Question: I coded the following ggplot. The problem is that the design of the legend is flawed: The elements of the legend are interconnected with what appears to be dashed lines. How can this be removed? And furthermore, navy should be a dashed line, but it is shown as a solid one. Is there a possibility to change that? This is my code:
'''
plot1 <- ggplot() +
geom_line(aes(x = datacom$Datum , y = datacom$'CDU/CSU', colour = "black"),size=0.8) +
geom_line(aes(x = datacom$Datum , y = datacom$SPD, colour = "red"),size=0.8) +
geom_line(aes(x = datacom$Datum , y = datacom$GRUNE, col = "green"),size=0.8) +
geom_line(aes(x = datacom$Datum , y = datacom$FDP, col = "gold1"),size=0.8) +
geom_line(aes(x = datacom$Datum , y = datacom$'Linke/PDS', col = "darkred"),size=0.8) +
geom_line(aes(x = datacom$Datum[154:168] , y = datacom$Piraten[154:168], col = "tan1"),size=0.8) +
geom_line(aes(x = datacom$Datum[169:272] , y = datacom$AfD[169:272], col = "blue"),size=0.8) +
geom_line(aes(x = datacom$Datum , y = datacom$Sonstige, col = "grey"),size=0.8) +
geom_vline(aes(xintercept = datacom$Datum[263], color = "navy"), linetype="longdash",size = 0.5)+
geom_vline(xintercept = datacom$Datum[215], color = "navy", size = 0.5,linetype="longdash")+
geom_vline(xintercept = datacom$Datum[167], color = "navy", size = 0.5,linetype="longdash")+
geom_vline(xintercept = datacom$Datum[127], color = "navy", size = 0.5,linetype="longdash")+
geom_vline(xintercept = datacom$Datum[79], color = "navy", size = 0.5,linetype="longdash")+
geom_vline(xintercept = datacom$Datum[44], color = "navy", size = 0.5,linetype="longdash")+
scale_color_identity(name = NULL, labels = c(black = "CDU/CSU", red = "SPD",green="Die Grunen",gold1="FDP",darkred = "Die Linke/PDS",tan1="Piraten",blue="AfD",grey="Sonstige",navy="Bundestagswahlen"), guide = "legend") +
theme_bw() +
theme(legend.position = "bottom") +
theme(axis.text.x = element_text(angle = 90)) +
labs(title="Forsa-Sonntagsfrage Bundestagswahl in %")+ylab("Prozent")+xlab("Jahre")
plot1
'''
Thanks in advance

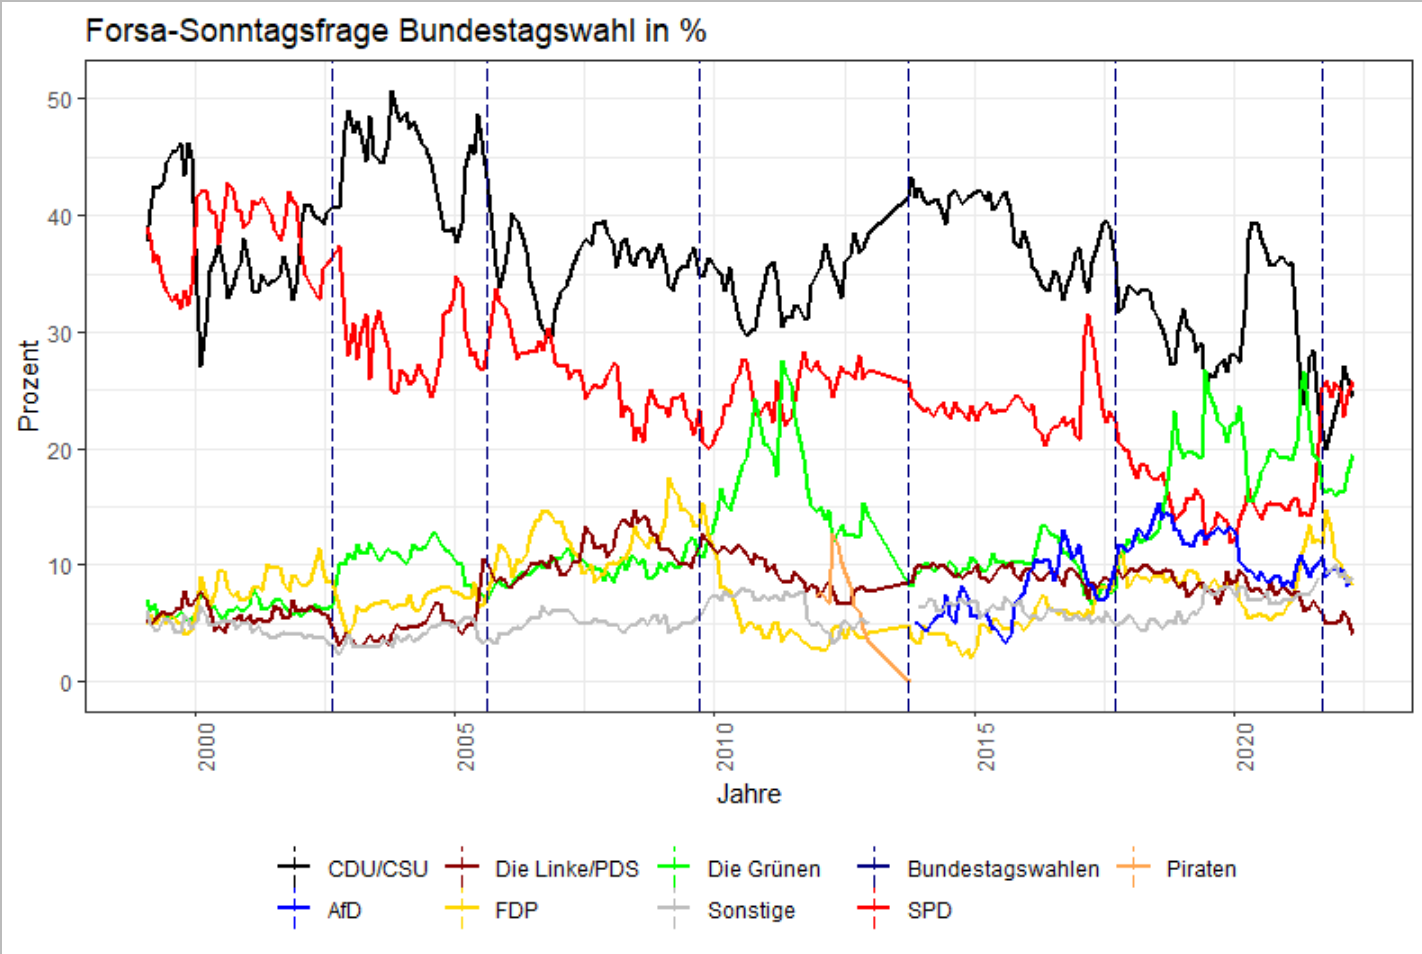
Answer: Your code has a lot of unnecessary repetition and you are not taking advantage of the syntax of ggplot.
The reason for the vertical dashed lines in the legend is that one of your 'geom_vline' calls includes a color mapping, so its draw key is being added to the legend. You can change its 'key_glyph' to 'draw_key_path' to fix this. Note that you only need a single 'geom_vline' call, since you can have multiple x intercepts.
'''
ggplot(datacom, aes(x = Datum)) +
geom_line(aes(y = 'CDU/CSU', colour = "black"), size = 0.8) +
geom_line(aes(y = SPD, colour = "red"), size = 0.8) +
geom_line(aes(y = GRUNE, col = "green"), size = 0.8) +
geom_line(aes(y = FDP, col = "gold1"), size = 0.8) +
geom_line(aes(y = 'Linke/PDS', col = "darkred"),size = 0.8) +
geom_line(aes(y = Piraten, col = "tan1"),
data = datacom[154:168,], size = 0.8) +
geom_line(aes(y = AfD, col = "blue"),
data = datacom[169:272,], size = 0.8) +
geom_line(aes(y = Sonstige, col = "grey"), size = 0.8) +
geom_vline(data = datacom[c(263, 215, 167, 127, 79, 44),],
aes(xintercept = Datum, color = "navy"), linetype = "longdash",
size = 0.5, key_glyph = draw_key_path)+
scale_color_identity(name = NULL,
labels = c(black = "CDU/CSU", red = "SPD",
green = "Die Grunen", gold1 = "FDP",
darkred = "Die Linke/PDS",
tan1 = "Piraten", blue = "AfD",
grey = "Sonstige",
navy = "Bundestagswahlen"),
guide = "legend") +
theme_bw() +
theme(legend.position = "bottom",
axis.text.x = element_text(angle = 90)) +
labs(title = "Forsa-Sonntagsfrage Bundestagswahl in %",
y = "Prozent",
x = "Jahre")
'''
<URL>
An even better way to make your plot would be to pivot the data into long format. This would mean only a single 'geom_line' call:
'''
library(tidyverse)
datacom %>%
mutate(Piraten = c(rep(NA, 153), Piraten[154:168],
rep(NA, nrow(datacom) - 168)),
AfD = c(rep(NA, 168), AfD[169:272],
rep(NA, nrow(datacom) - 272))) %>%
pivot_longer(-Datum, names_to = "Series") %>%
ggplot(aes(x = Datum, y = value, color = Series)) +
geom_line(size = 0.8, na.rm = TRUE) +
geom_vline(data = datacom[c(263, 215, 167, 127, 79, 44),],
aes(xintercept = Datum, color = "Bundestagswahlen"),
linetype = "longdash", size = 0.5, key_glyph = draw_key_path) +
scale_color_manual(name = NULL,
values = c("CDU/CSU" = "black", SPD = "red",
"GRUNE" = "green", FDP = "gold1",
"Linke/PDS" = "darkred",
Piraten = "tan1", AfD = "blue",
Sonstige = "grey",
"Bundestagswahlen" = "navy")) +
theme_bw() +
theme(legend.position = "bottom",
axis.text.x = element_text(angle = 90)) +
labs(title = "Forsa-Sonntagsfrage Bundestagswahl in %",
y = "Prozent",
x = "Jahre")
'''
<URL>
---
Obviously, I had to create some data to get your code to run, since you didn't supply any. Here is my code for creating the data
'''
var <- seq(5, 15, length = 280)
datacom <- data.frame(Datum = seq(as.POSIXct("1999-01-01"),
as.POSIXct("2022-04-01"), by = "month"),
'CDU/CSU' = 40 + cumsum(rnorm(280)),
SPD = 40 + cumsum(rnorm(280)),
GRUNE = rpois(280, var),
FDP = rpois(280, var),
'Linke/PDS' = rpois(280, var),
Piraten = rpois(280, var),
AfD = rpois(280, var),
Sonstige = rpois(280, var), check.names = FALSE)
'''